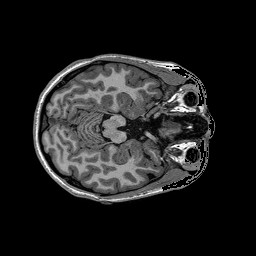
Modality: T1w
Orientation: coronal
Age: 23
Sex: female